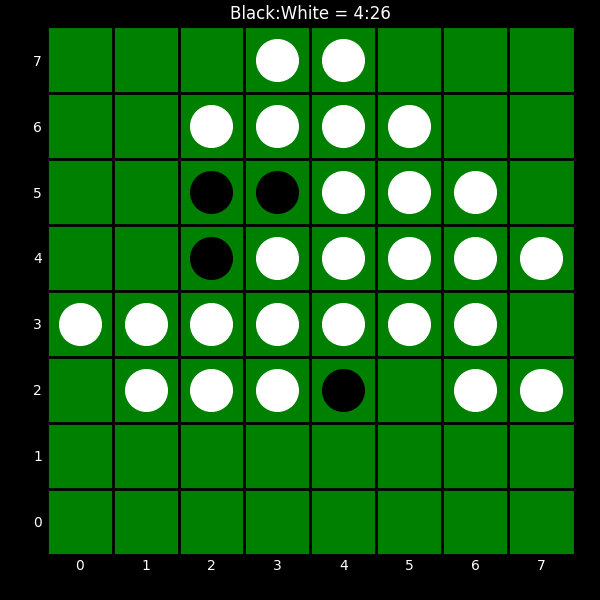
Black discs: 4
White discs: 26